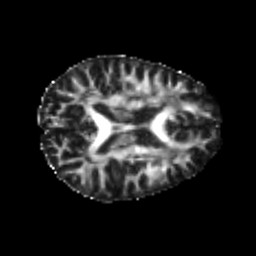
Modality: FA
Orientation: axial
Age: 22
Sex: female
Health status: healthy
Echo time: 0.074 s